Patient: sex F, age 54
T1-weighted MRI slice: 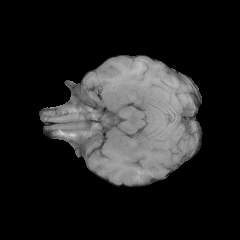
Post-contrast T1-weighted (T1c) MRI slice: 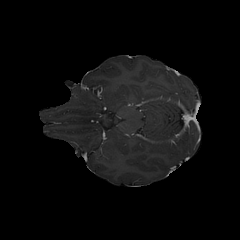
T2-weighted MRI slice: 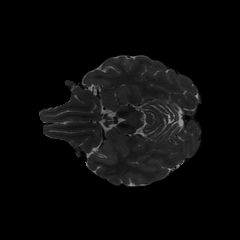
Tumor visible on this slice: yes
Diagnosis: Astrocytoma, IDH-wildtype
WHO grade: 3